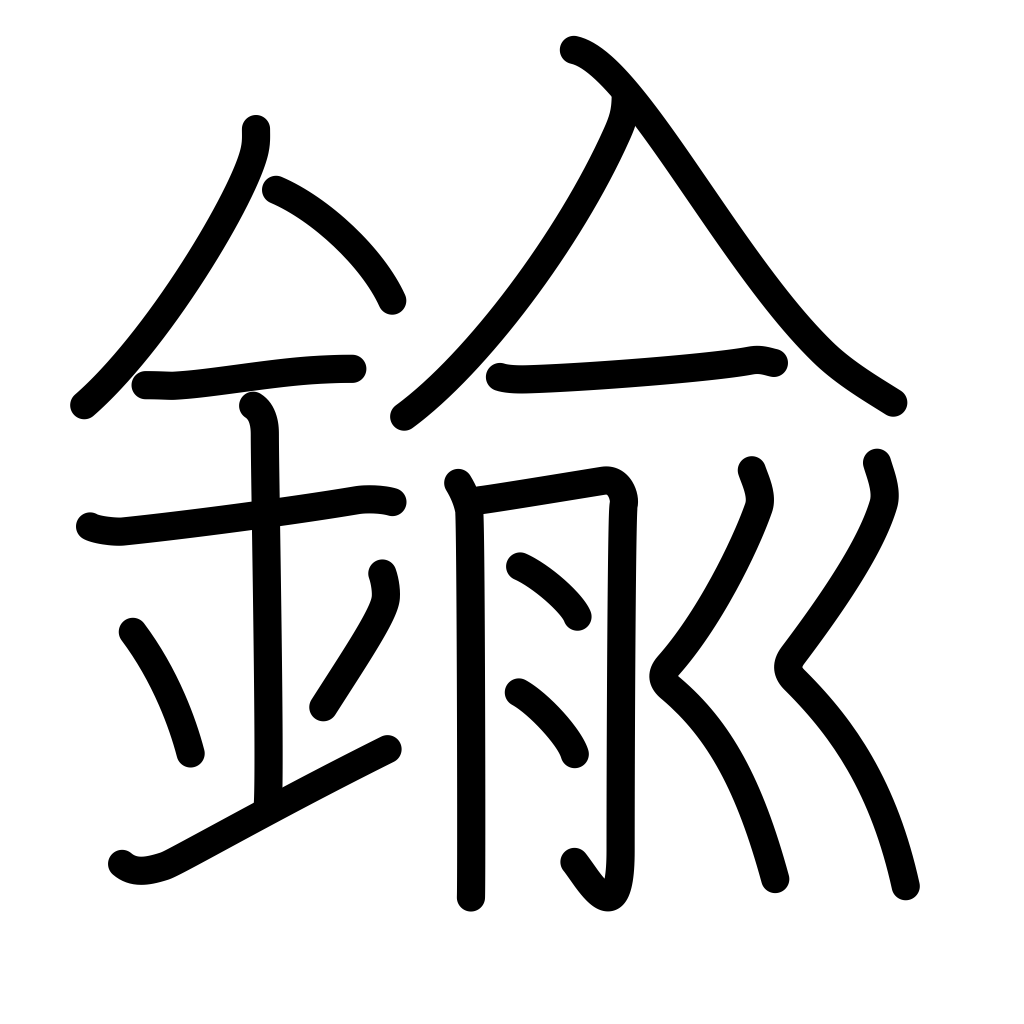
Meaning: brass